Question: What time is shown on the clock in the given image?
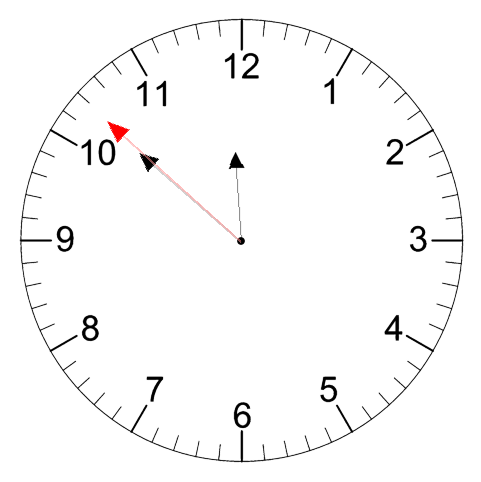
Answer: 11:51:52